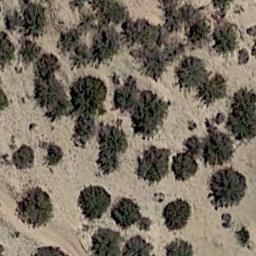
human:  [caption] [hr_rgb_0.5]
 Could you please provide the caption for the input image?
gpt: Some green chaparrals grow in the desert .

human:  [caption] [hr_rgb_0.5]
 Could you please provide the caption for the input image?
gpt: There are some bushes make up the chaparral on the desert .

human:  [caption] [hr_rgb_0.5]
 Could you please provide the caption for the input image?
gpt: Chaparral is evenly distributed on the sand .

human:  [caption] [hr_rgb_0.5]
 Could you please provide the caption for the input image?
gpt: Only scattered weeds can be seen in this desert .

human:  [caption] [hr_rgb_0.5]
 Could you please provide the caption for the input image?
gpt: The vegetation in the chaparral is approximately the same size .